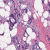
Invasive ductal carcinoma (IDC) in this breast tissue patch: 1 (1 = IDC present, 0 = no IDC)